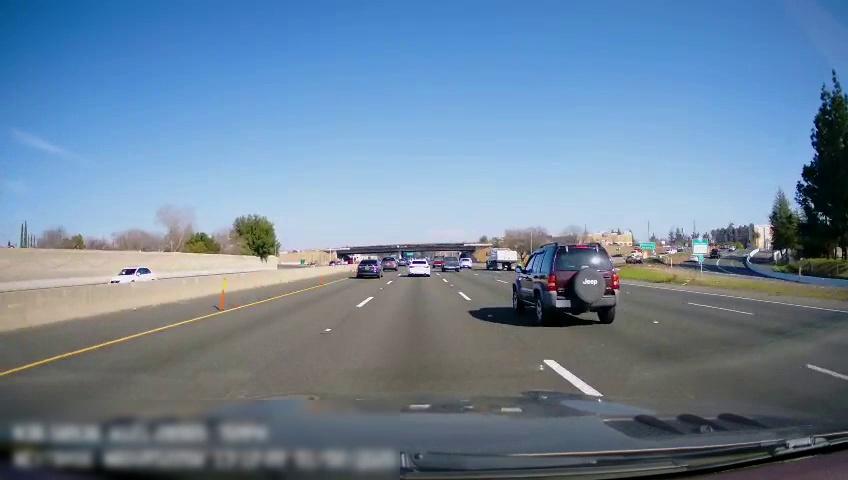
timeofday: Day
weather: Sunny
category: Drivable Space
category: Vehicles | Car
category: Drivable Space
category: Drivable Space
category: Drivable Space
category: Vehicles | Truck
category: Vehicles | Truck
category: Vehicles | Car
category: Vehicles | Truck
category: Vehicles | SUV
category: Vehicles | SUV
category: Vehicles | Car
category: Vehicles | Car
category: Vehicles | SUV
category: Lanes | Alternate Lane
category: Lanes | Alternate Lane
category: Lanes | Alternate Lane
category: Lanes | Alternate Lane
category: Lanes | Current Lane
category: Lanes | Current Lane
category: Lanes | Alternate Lane
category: Traffic | Signs
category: Traffic | Signs